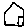
Label: house